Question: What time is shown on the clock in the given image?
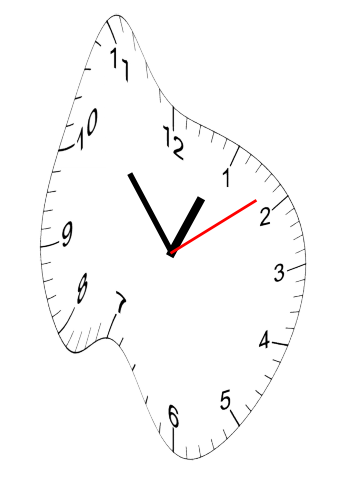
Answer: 12:53:09